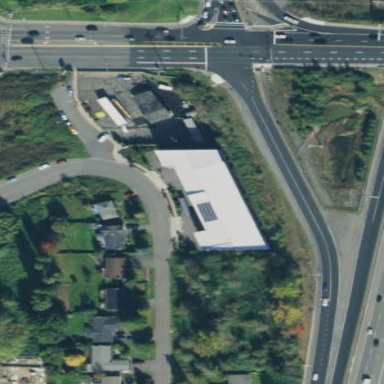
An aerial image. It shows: Building used for storage rental.